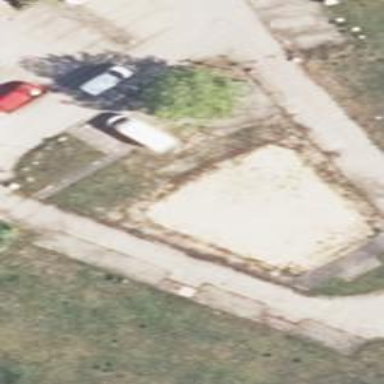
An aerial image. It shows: Playground with sandpit.